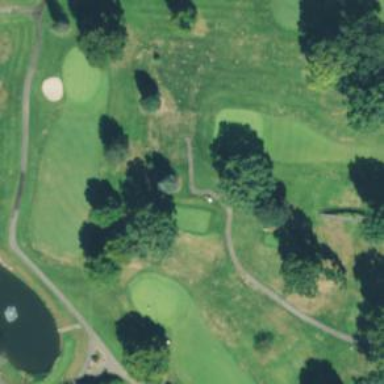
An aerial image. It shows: Pathway for golfing.